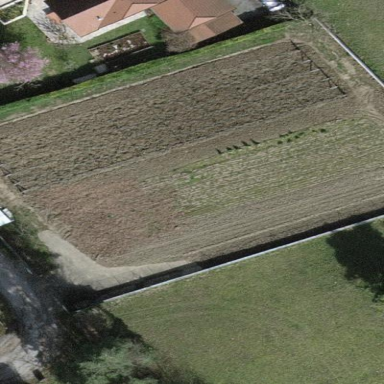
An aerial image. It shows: Garden that is leisure land.